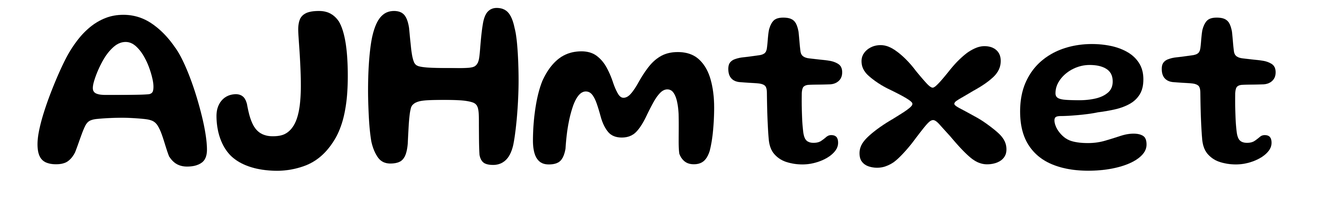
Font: Gluten_Medium